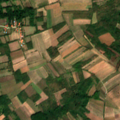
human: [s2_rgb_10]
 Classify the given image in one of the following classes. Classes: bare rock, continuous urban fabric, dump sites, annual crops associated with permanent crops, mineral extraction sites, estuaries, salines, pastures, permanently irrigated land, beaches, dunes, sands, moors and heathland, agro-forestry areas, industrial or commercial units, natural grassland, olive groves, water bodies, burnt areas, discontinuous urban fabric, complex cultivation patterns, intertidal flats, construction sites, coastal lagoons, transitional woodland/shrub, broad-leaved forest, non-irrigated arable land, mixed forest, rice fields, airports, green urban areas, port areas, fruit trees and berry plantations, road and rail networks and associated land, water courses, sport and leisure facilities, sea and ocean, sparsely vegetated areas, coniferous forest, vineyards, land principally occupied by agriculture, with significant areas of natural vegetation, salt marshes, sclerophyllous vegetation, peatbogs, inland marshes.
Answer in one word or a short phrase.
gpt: non-irrigated arable land, complex cultivation patterns, land principally occupied by agriculture, with significant areas of natural vegetation